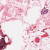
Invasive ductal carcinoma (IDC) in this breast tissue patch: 0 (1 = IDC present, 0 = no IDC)